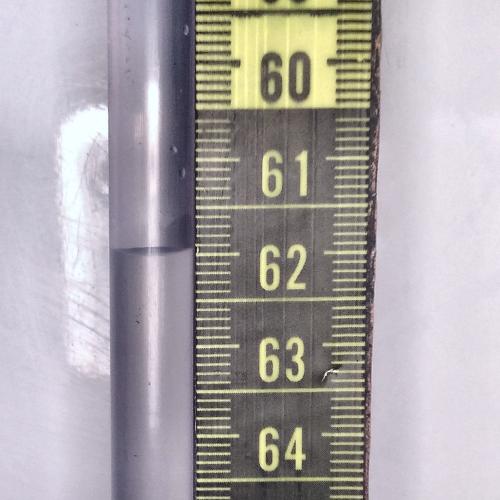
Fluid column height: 61.9 cm